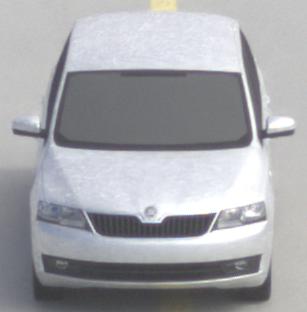
Make: Skoda
Model: Rapid Spaceback 1.2 TSI
Detailed model: Rapid Spaceback
Model produced from: 2013/10
Model produced until: 2015/04
Doors: 5
Color: white
Road condition: dry road
Daytime: midday
Contrast: medium contrast